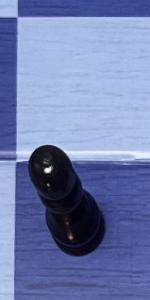
Label: Pawn_Black